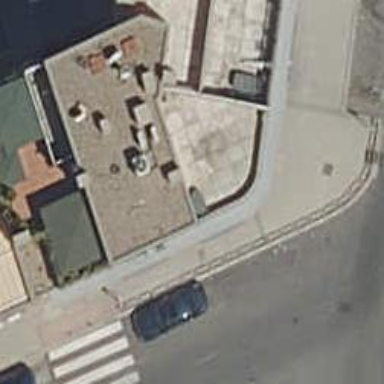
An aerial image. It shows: Restaurant.